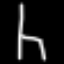
Label: chair